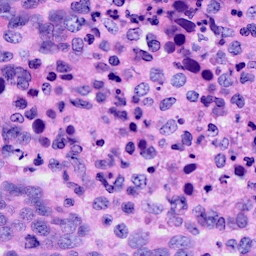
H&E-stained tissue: Ovarian